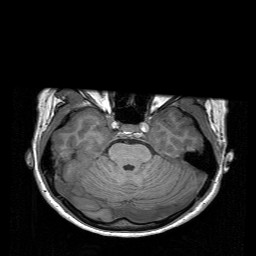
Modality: T1w
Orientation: coronal
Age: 22
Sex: female
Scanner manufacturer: siemens
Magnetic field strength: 3 T
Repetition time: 1.9 s
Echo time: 0.00226 s